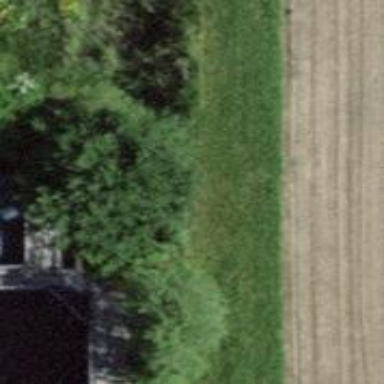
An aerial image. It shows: Hedge barrier.